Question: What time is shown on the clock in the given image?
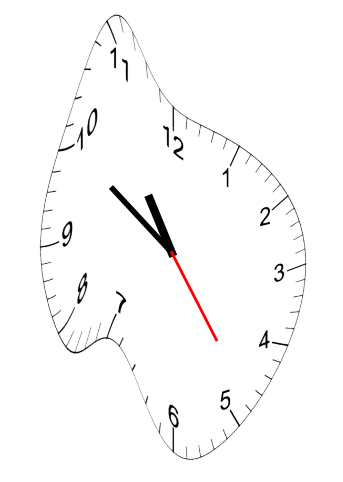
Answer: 10:50:24